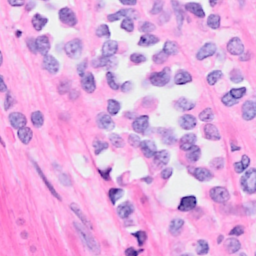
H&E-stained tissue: Breast